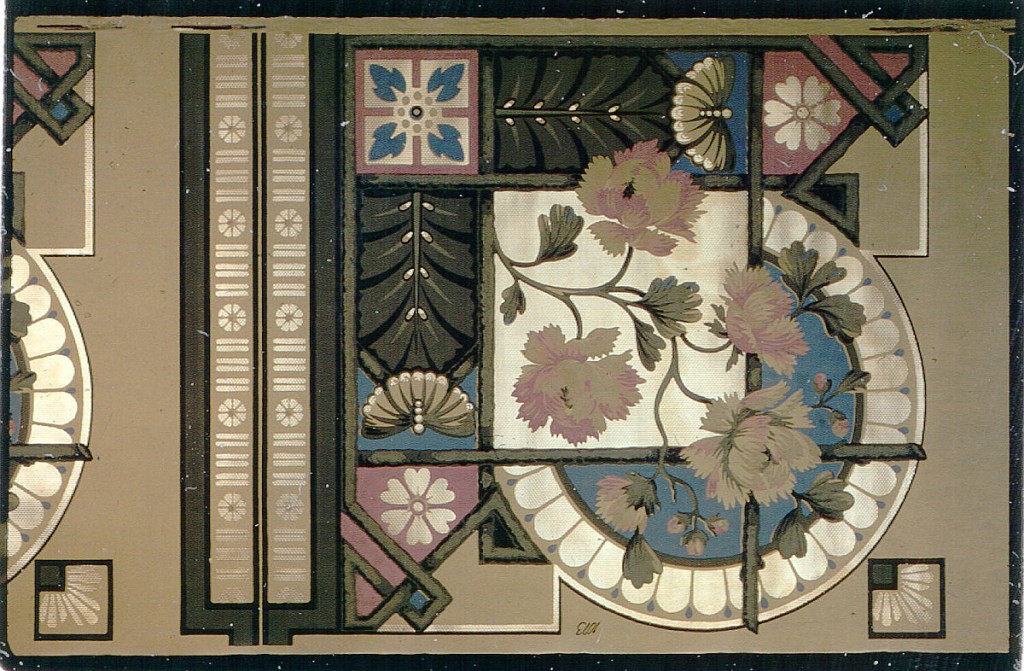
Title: Ceiling medallion
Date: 1875–1906
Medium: Block-printed paper
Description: Large vining floral with stem starting at corner acanthus boss, and reaching up to sunflower-like circle with deep blue center. Wallpaper roll.